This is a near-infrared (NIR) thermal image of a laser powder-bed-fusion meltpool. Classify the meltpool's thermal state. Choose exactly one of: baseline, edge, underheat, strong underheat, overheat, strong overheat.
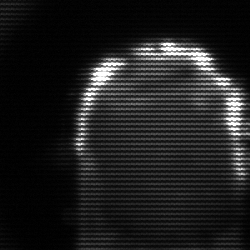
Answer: baseline